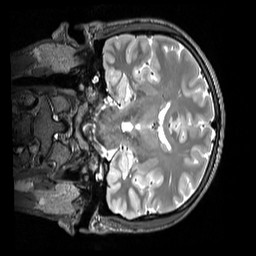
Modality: T2w
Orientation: coronal
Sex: male
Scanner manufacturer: siemens
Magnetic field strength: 3 T
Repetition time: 3.2 s
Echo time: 0.409 s